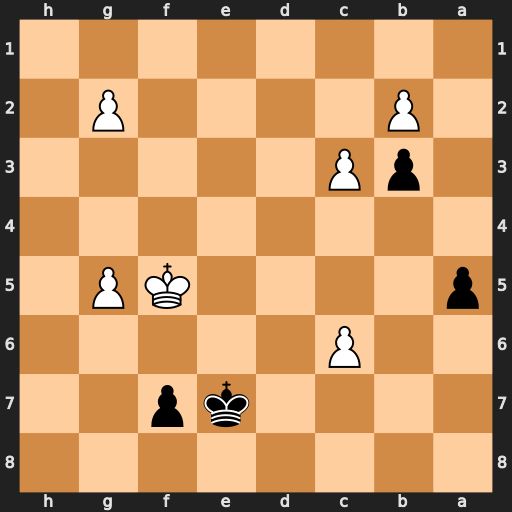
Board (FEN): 8/4kp2/2P5/p4KP1/8/1pP5/1P4P1/8
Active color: b
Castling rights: -
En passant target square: -
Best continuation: a4 c7 Kd7 c8=Q+ Kxc8